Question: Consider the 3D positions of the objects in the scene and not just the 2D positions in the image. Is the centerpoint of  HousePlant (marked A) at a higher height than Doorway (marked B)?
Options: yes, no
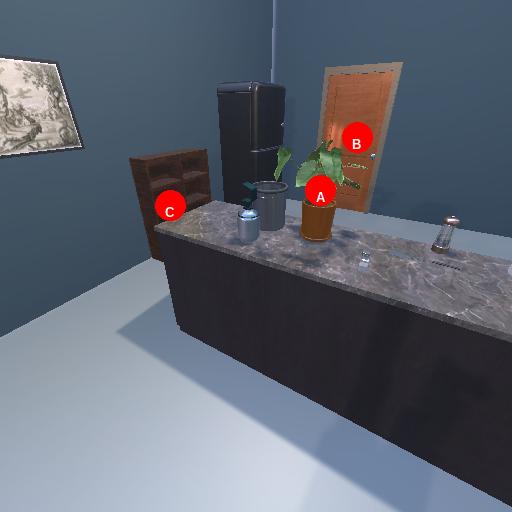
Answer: yes